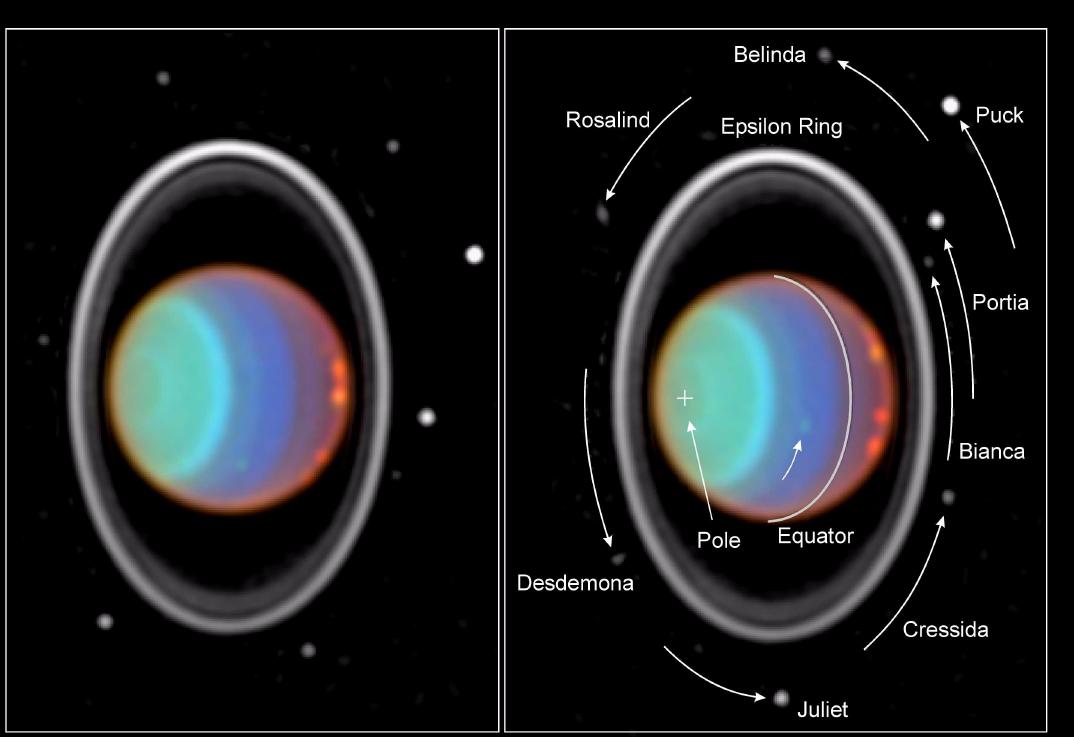
Hubble Tracks Clouds on Uranus Uranus, Hubble Space Telescope